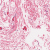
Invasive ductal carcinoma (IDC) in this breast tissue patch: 0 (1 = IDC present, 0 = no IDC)